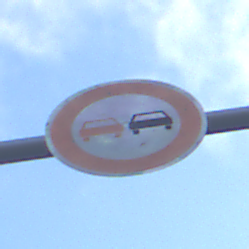
Verkehrszeichen: Ueberholverbot
Umgebung: Outdoor, Urban
Tageszeit: SunriseSunset
Wetter: PartlyCloudy
Licht: Natural
Jahreszeit: NotSpecified
Kontrast: LowContrast